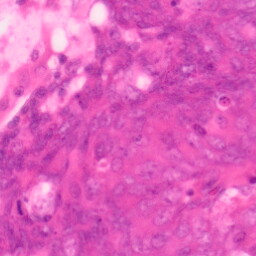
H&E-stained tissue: Colon